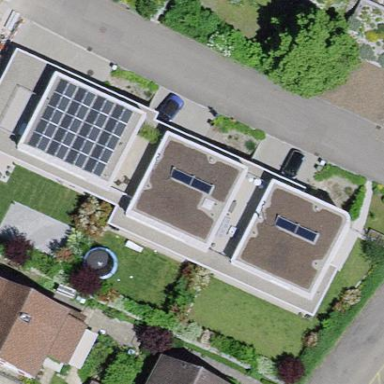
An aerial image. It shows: Terrace building with flat roof.